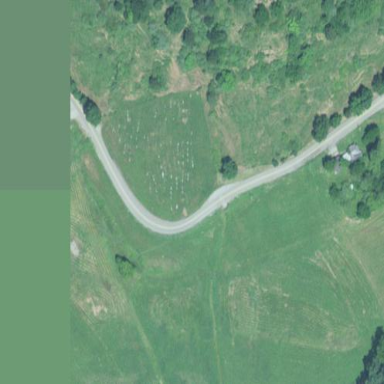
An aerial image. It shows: Grave yard.